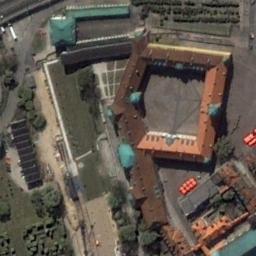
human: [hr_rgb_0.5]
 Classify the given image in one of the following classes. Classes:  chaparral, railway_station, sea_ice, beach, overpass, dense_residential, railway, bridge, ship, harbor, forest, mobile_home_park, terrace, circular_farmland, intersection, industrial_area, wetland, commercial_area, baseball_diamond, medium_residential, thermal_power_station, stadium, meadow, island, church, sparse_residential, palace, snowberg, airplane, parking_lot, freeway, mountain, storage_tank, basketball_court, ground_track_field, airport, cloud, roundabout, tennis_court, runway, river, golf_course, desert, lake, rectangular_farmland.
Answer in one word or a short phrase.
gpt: palace